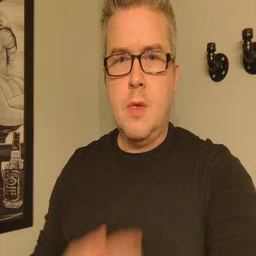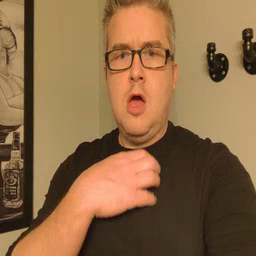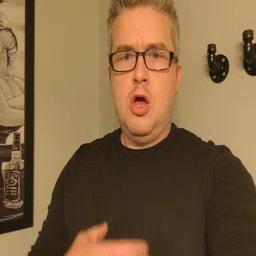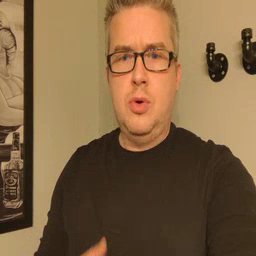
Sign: hungry